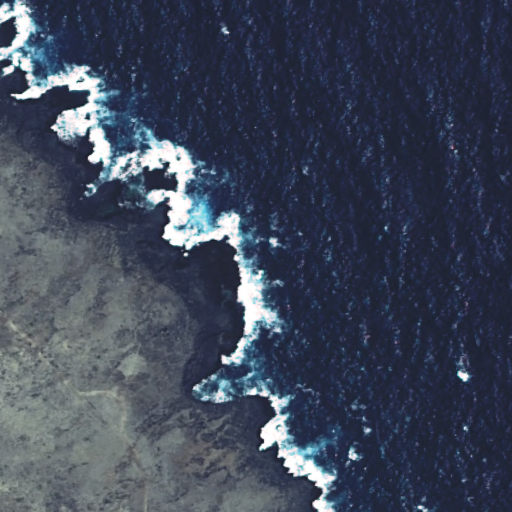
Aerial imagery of cape in Hawaii named ‘Ālau containing only unknown